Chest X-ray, PA view. Patient: 33 years old, sex M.
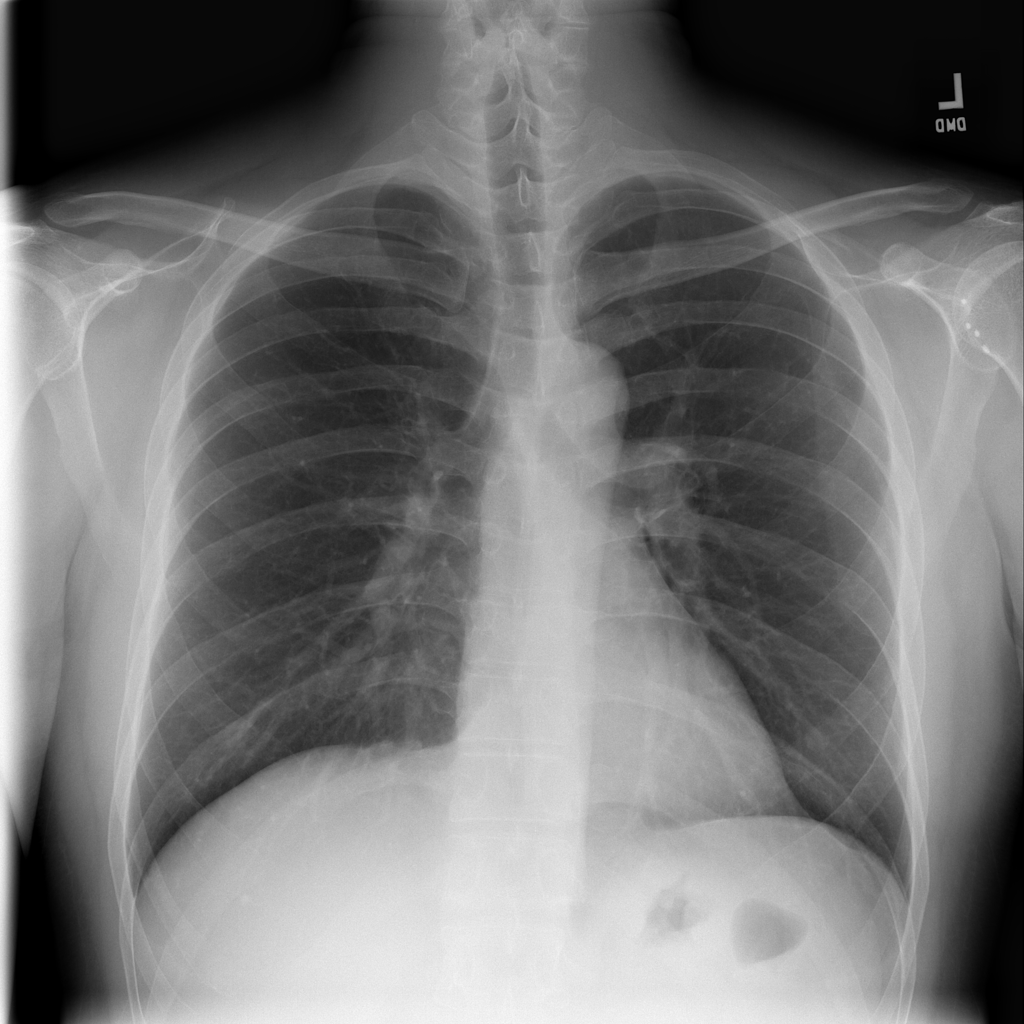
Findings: No Finding